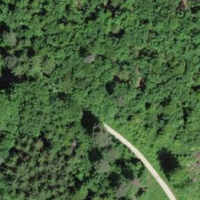
EUNIS habitat code: 41
Species observed at this site:
Araneus diadematus